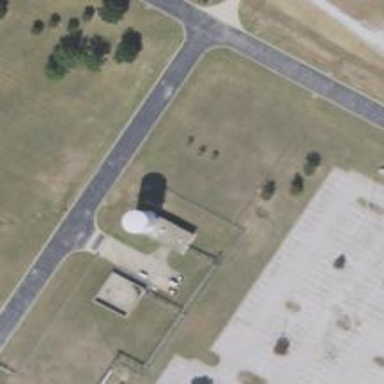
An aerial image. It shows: Water tower that is man-made.